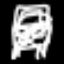
Label: bed